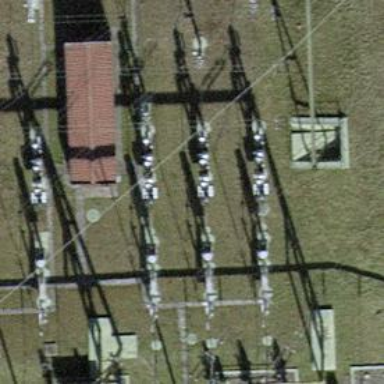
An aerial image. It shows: Insulator used in power systems.